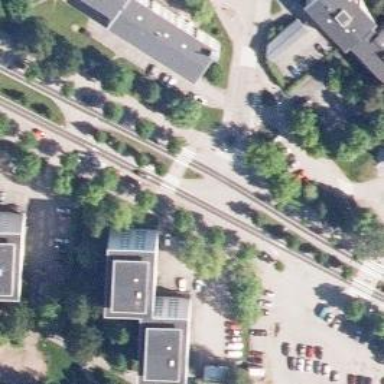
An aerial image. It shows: Cycle track alongside the road.